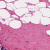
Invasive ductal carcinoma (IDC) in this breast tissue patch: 0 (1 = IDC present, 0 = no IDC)